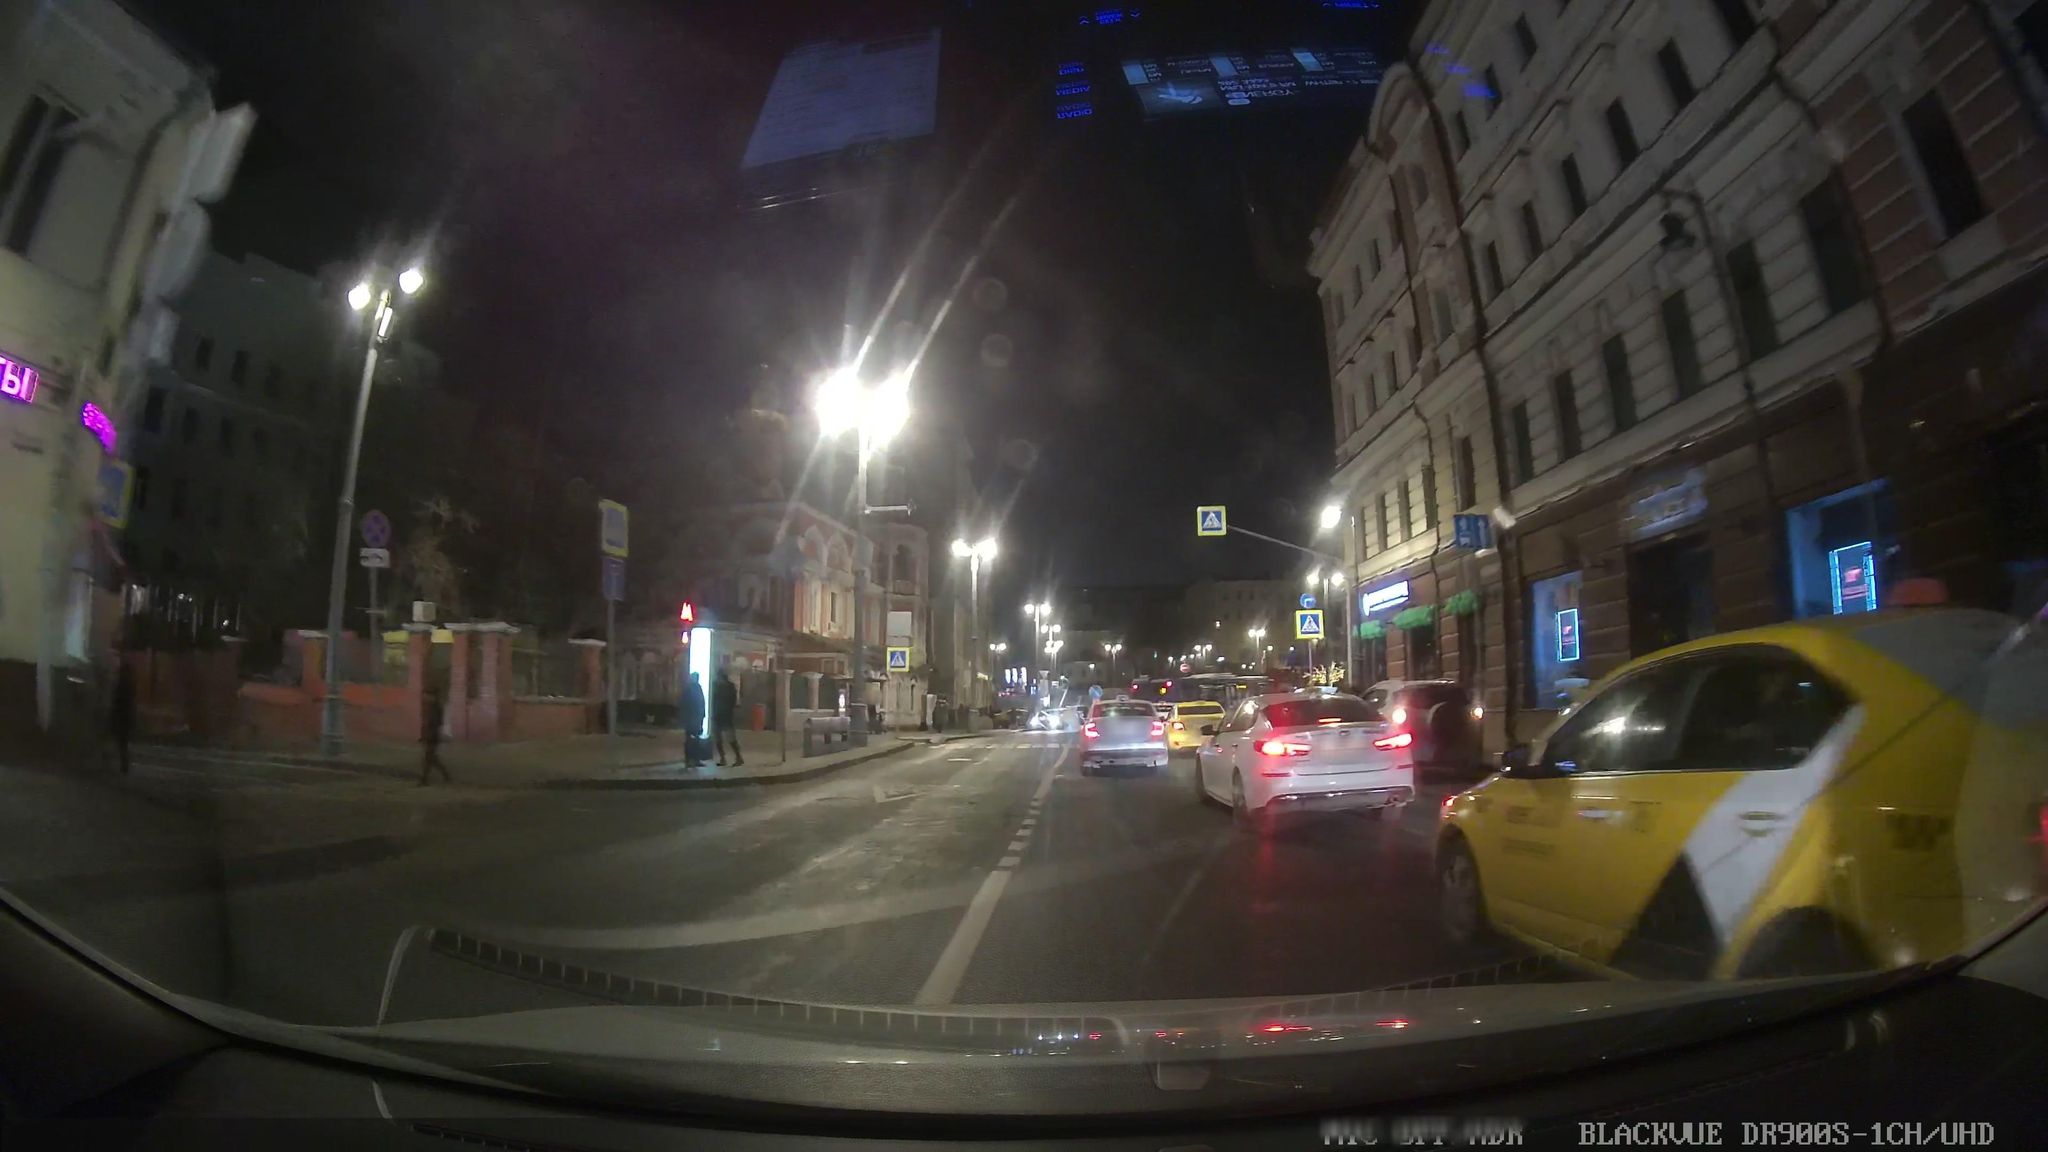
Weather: clear
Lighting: night
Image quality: slightly poor
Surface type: driving surface
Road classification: footway
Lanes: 3
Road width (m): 2.1
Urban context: urban centre
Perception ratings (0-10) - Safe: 2.43, Lively: 8.94, Beautiful: 5.56, Boring: 0.51, Depressing: 2.59, Wealthy: 5.61